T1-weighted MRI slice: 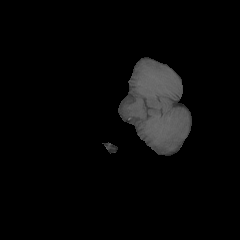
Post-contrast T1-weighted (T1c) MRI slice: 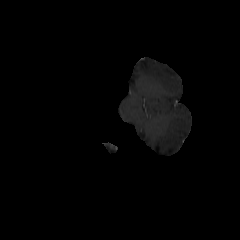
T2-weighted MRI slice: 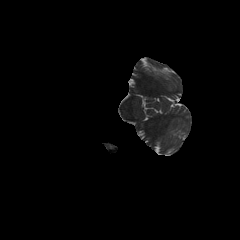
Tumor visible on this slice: no